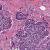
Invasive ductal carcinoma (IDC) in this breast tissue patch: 1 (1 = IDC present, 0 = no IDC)